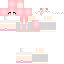
A female human skin with pale skin, wearing blonde long hair dressed in a red tshirt and red pants, featuring a closed mouth.